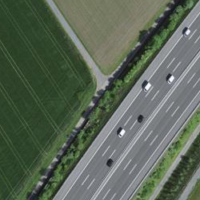
EUNIS habitat code: 57
Species observed at this site:
Corvus corone
Larus michahellis
Motacilla cinerea
Anas platyrhynchos
Hirundo rustica
Streptopelia decaocto
Milvus milvus
Passer domesticus
Ciconia ciconia
Buteo buteo
Delichon urbicum
Columba palumbus